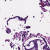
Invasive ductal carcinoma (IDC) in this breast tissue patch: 1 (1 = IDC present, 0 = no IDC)